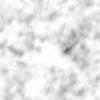
Label: no_change